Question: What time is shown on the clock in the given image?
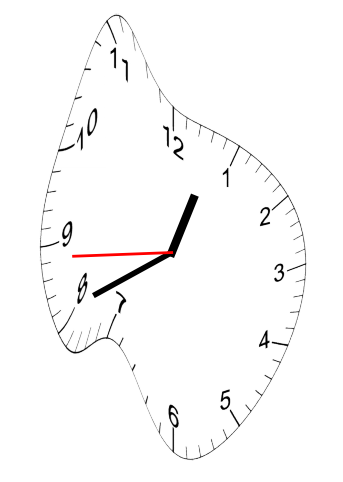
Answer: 12:40:44